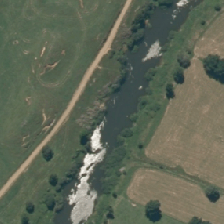
Land cover: deciduous_hardwood